Question: When I am running app with sqlite database in using ionic serve browser display error as .
ionic 3.9.2

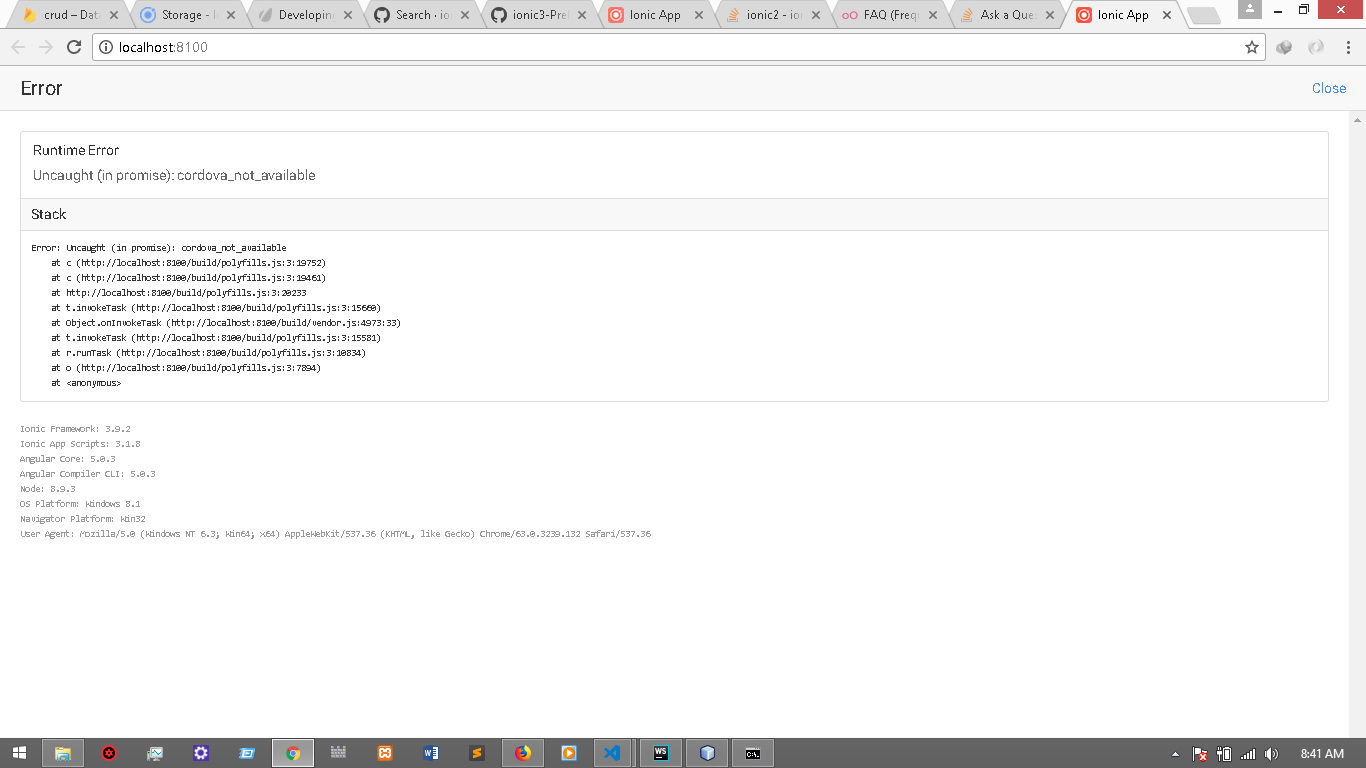
Answer: SQLite is meant to work on mobile phone and not in the browser.It is mandatory to install SQLite plugin to make use of the SQLite DB on your phone.
To install SQLite plugin use the below command:
'''
cordova plugin add https://github.com/litehelpers/Cordova-sqlite-storage.git
'''
To know more about how to use sqlite in ionic frame work check the below video
<URL>